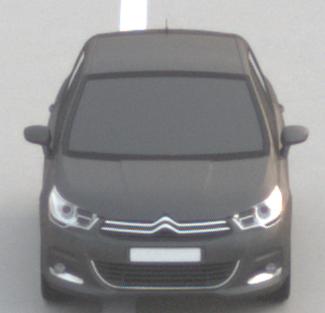
Make: Citroen
Model: C4 VTi 95
Detailed model: C4 (II)
Model produced from: 2012/08
Model produced until: 2013/06
Doors: 5
Color: gray
Road condition: dry road
Daytime: sunrise or sunset
Contrast: low contrast